Question: The project description file (.project) for 'AutoClicker' is missing. This file contains important information about the project. The project will not function properly until this file is restored.

I had moved computers in class and moved all my projects on a 1TB hard drive over to the new computer and I had gotten all the projects to work, but one. I have no idea how to fix it, I feel like the path to the file is wrong, but I don't see anything wrong with it.
If anyone has any idea on how to fix this error, it would be greatly appreciated.
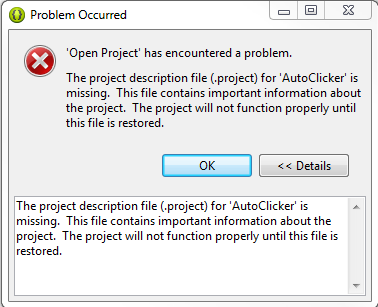
Answer: Most probably you have lost the '.project' file during the transaction process.
Not really an elegant solution, but what you could do is create a new project in Eclipse and copy the files from your storage to the newly created project (which would have the '.project' file).